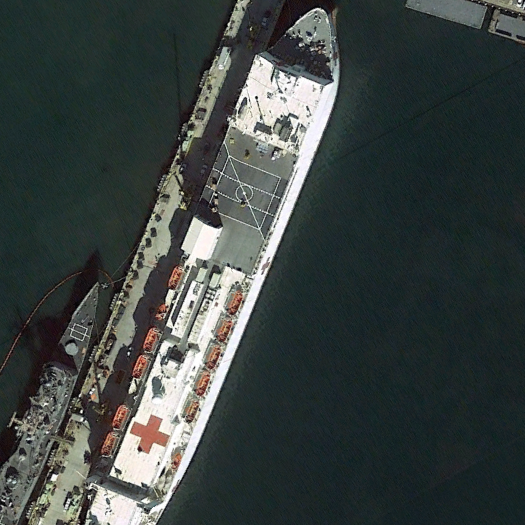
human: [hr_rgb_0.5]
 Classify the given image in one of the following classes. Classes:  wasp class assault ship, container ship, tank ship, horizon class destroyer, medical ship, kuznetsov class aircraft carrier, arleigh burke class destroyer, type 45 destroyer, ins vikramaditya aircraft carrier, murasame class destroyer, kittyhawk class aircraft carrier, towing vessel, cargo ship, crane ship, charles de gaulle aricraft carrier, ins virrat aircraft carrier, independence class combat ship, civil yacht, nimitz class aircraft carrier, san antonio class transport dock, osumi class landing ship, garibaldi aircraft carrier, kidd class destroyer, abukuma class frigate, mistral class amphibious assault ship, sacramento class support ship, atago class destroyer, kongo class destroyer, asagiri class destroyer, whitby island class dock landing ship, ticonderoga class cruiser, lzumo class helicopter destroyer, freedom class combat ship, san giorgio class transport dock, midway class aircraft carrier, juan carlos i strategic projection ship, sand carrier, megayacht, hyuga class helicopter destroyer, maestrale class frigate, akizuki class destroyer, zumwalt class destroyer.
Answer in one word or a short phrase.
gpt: Medical ship